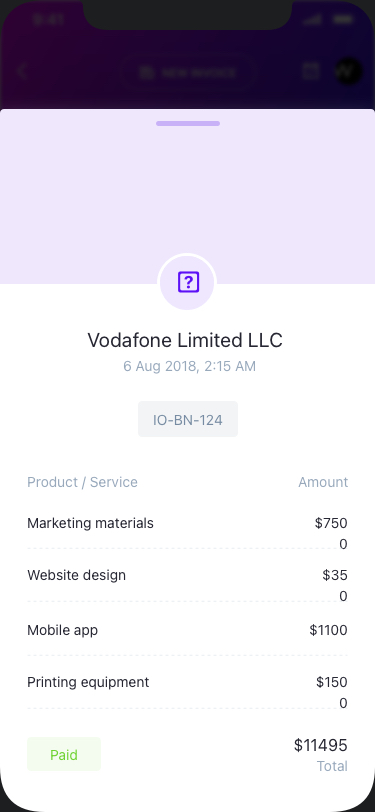
Text in this UI design:
Total
$11495
Vodafone Limited LLC

Product / Service
Marketing materials
Website design
Printing equipment
Mobile app
$7500
$350
$1500
$1100
Amount
6 Aug 2018, 2:15 AM